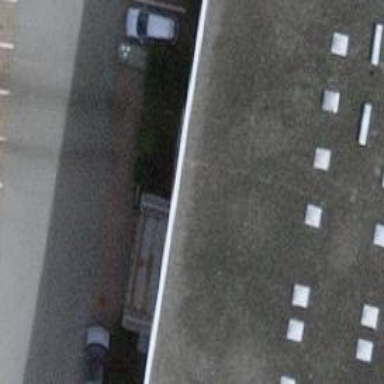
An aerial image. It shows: Car repair shop.